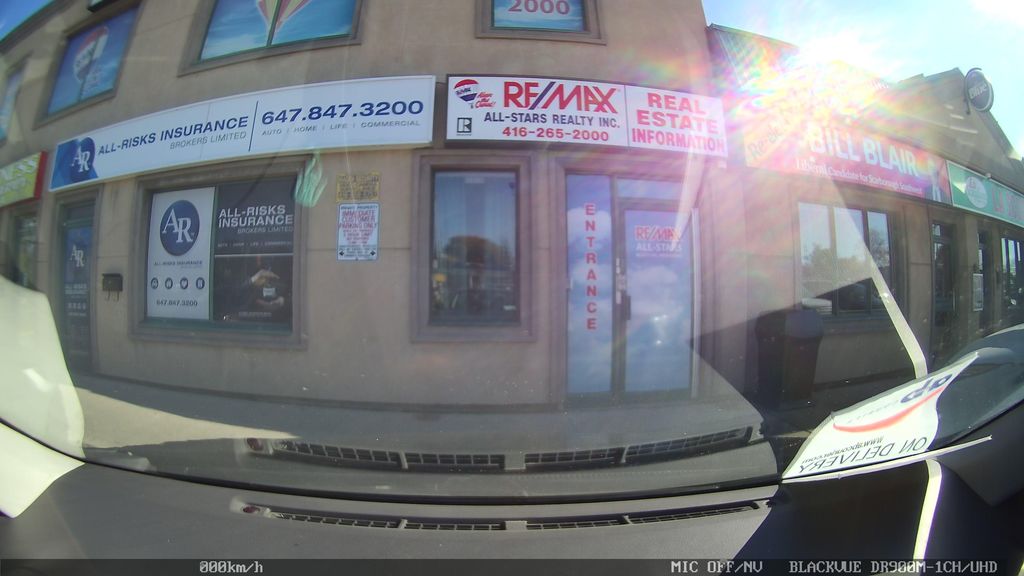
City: toronto